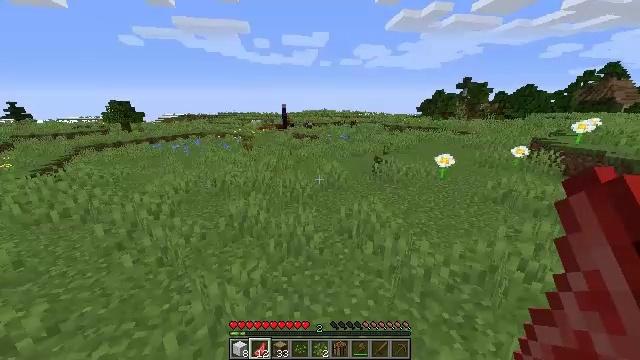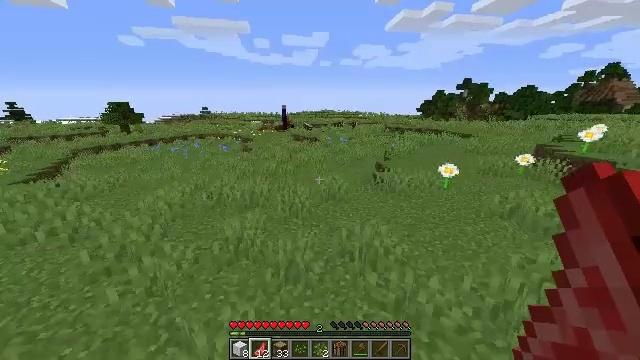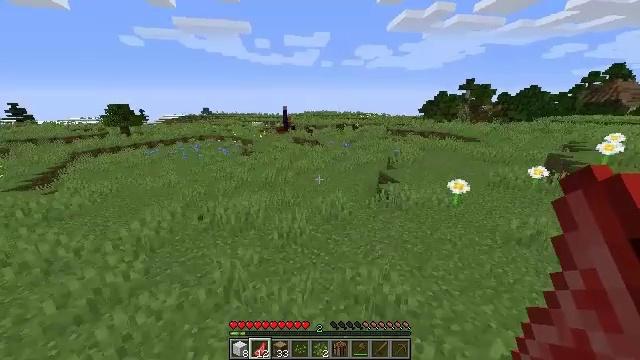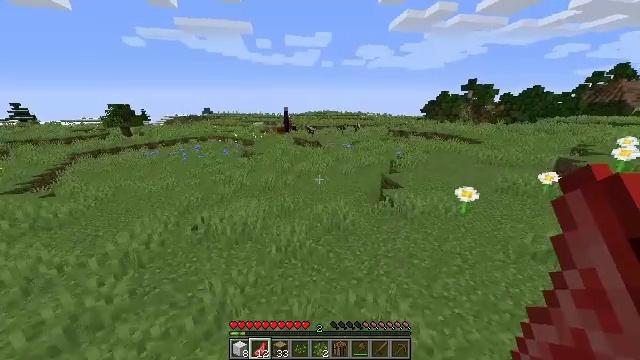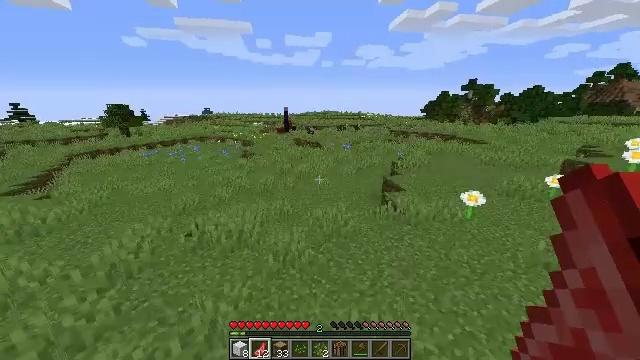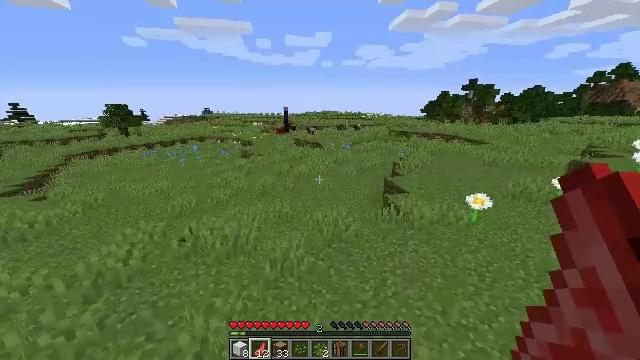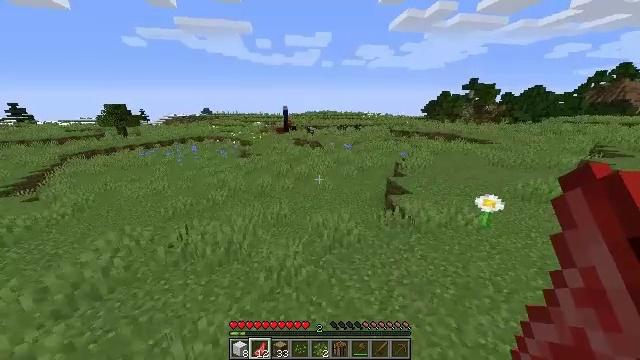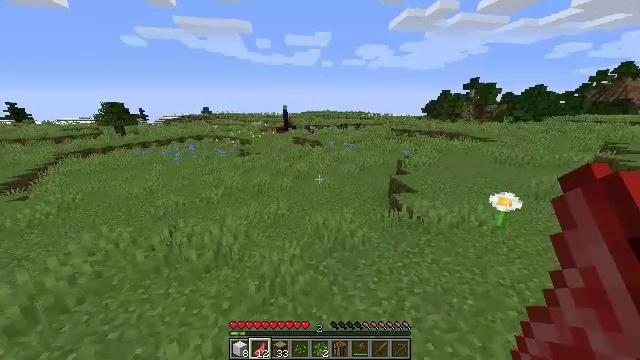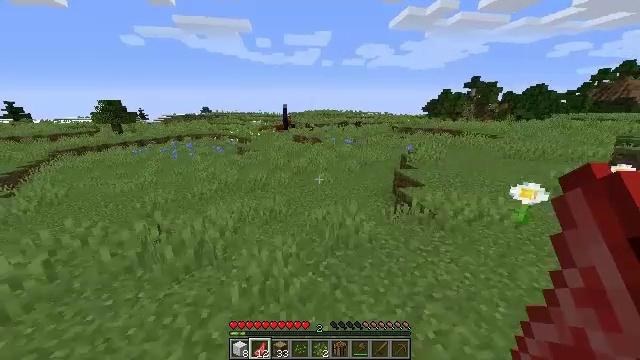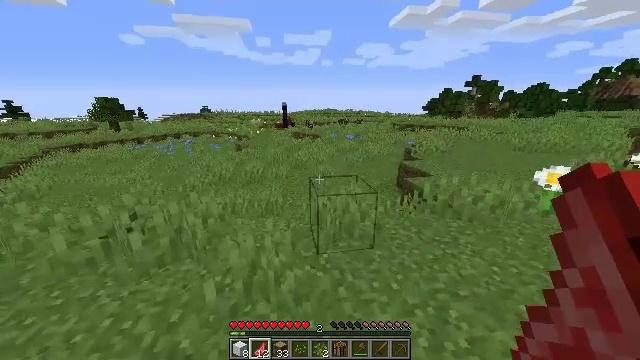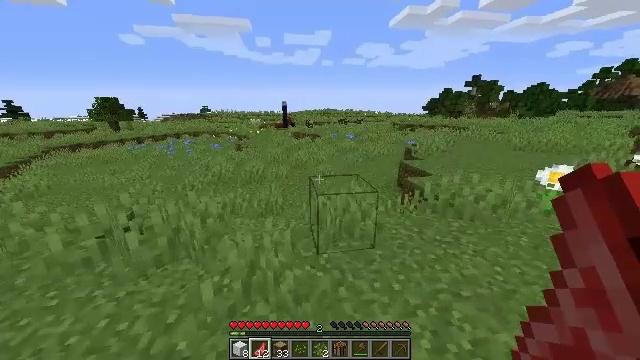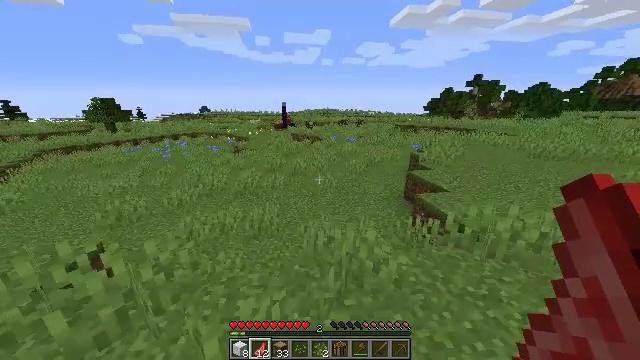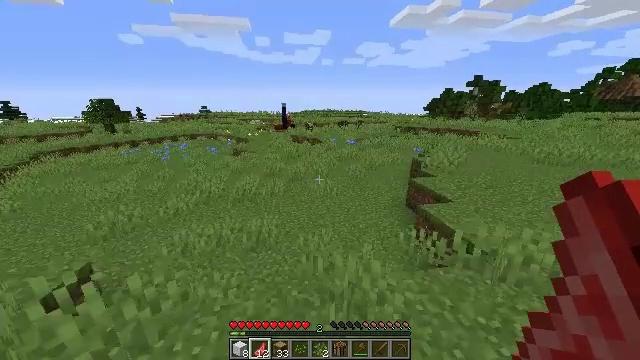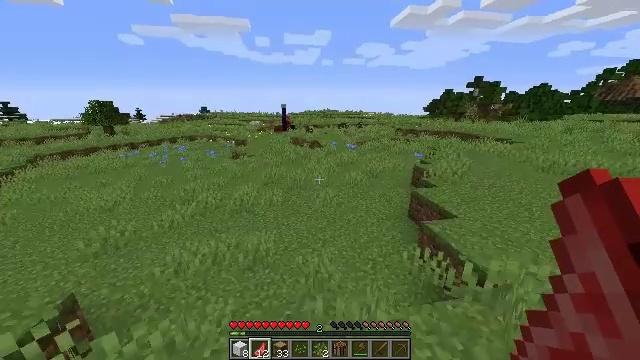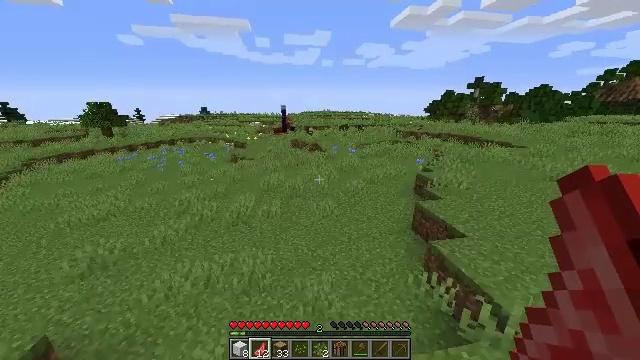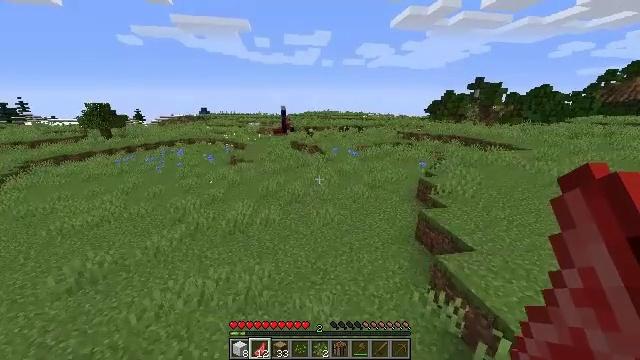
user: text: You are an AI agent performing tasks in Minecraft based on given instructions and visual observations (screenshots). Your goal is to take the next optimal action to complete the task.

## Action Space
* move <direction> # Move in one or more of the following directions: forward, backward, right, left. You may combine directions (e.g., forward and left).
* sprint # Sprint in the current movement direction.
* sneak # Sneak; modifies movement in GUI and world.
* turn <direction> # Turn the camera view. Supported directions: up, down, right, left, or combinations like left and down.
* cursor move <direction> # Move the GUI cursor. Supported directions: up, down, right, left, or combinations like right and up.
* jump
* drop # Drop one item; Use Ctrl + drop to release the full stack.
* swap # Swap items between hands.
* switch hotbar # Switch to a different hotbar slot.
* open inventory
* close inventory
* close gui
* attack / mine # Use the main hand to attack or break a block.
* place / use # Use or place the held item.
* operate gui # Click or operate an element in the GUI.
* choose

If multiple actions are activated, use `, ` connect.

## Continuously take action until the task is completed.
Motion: motion action
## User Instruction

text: Retrieve the brewing stand by breaking it.
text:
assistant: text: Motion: move forward, jump
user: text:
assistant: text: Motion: move forward, jump
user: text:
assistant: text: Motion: move forward, jump
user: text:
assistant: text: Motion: move forward, jump
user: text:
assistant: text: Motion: move forward, jump
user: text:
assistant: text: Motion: move forward, jump
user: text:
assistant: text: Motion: move forward, jump
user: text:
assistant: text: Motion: move forward, jump
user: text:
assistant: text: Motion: move forward, jump
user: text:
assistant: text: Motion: move forward, jump
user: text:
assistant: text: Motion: move forward, jump
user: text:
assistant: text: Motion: move forward, jump
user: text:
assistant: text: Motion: move forward, jump
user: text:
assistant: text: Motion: move forward, jump
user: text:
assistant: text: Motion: move forward, jump
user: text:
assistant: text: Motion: move forward, jump
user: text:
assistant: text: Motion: move forward, jump
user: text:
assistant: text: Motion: move forward, jump
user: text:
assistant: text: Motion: move forward, jump
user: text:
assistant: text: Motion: move forward, jump
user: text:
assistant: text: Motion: move forward, jump
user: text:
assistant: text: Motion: move forward, jump
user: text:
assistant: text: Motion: move forward, jump
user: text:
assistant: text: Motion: move forward, jump
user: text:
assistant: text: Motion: move forward, jump
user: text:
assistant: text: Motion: move forward, jump
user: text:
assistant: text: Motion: move forward, jump
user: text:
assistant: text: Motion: move forward, jump
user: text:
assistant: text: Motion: move forward, turn left, jump
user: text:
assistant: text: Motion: move forward, turn left, jump